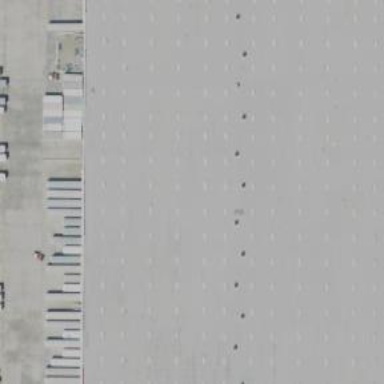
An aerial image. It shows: Warehouse.